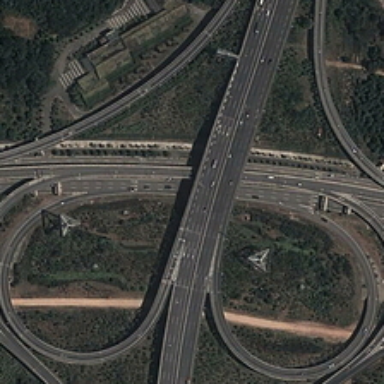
There is a house near the overpass .